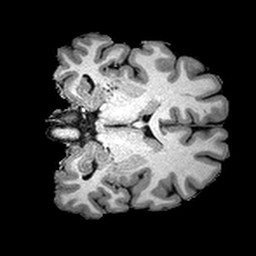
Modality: T1w
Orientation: coronal
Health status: ill